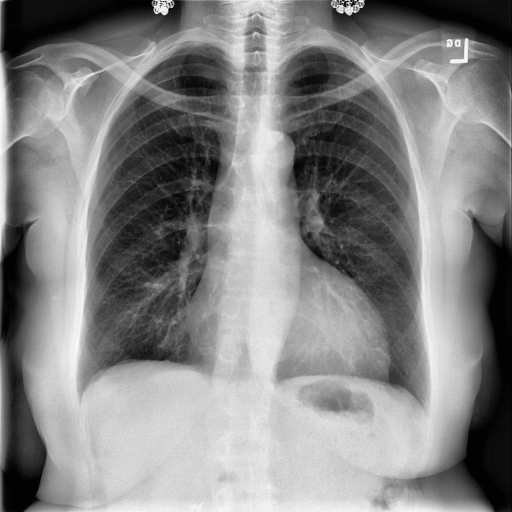
Finding: NORMAL